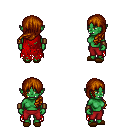
a pixel art fantasy rpg character, female body template, orc, green skin, red tattered cape, red pants, brunette left-swept hairstyle, leather bracers, brown slippers, four views (front, back, left, right), 2x2 character sprite sheet, small pixel art, hard edges, no anti-aliasing